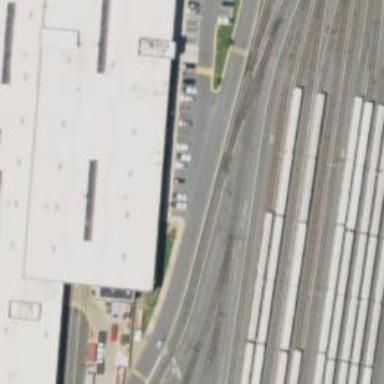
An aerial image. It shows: Electrified rail service yard.